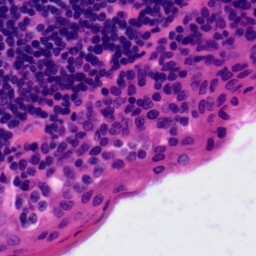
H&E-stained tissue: Tonsil